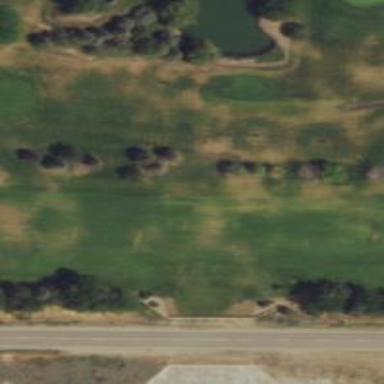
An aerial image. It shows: Golf hole.